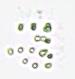
Label: Phaeocystis